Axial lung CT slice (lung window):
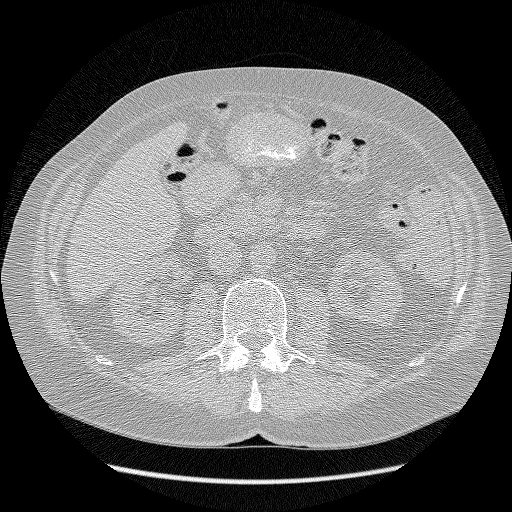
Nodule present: no